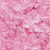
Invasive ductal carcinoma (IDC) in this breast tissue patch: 0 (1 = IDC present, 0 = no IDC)